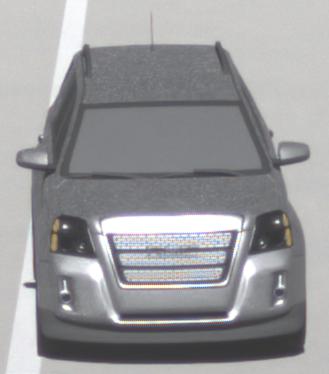
Make: GMC
Model: Terrain
Detailed model: Gen. 1
Model produced from: 2009
Model produced until: 2017
Doors: 5
Color: white
Road condition: dry road
Daytime: morning or afternoon
Contrast: high contrast